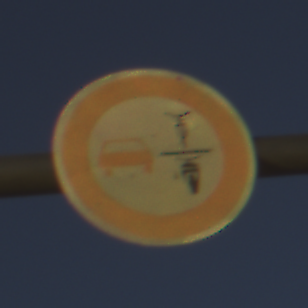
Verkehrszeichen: VerbotUeberholenEinspurigeFahrzeuge
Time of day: SunriseSunset
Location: Outdoor (Nature)
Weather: Clear
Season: NotSpecified
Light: Natural